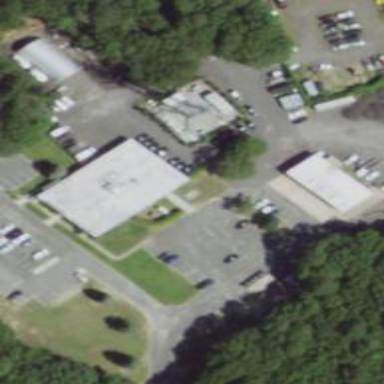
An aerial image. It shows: Commercial building housing government offices.